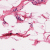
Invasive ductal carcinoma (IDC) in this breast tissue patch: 0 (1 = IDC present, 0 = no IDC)